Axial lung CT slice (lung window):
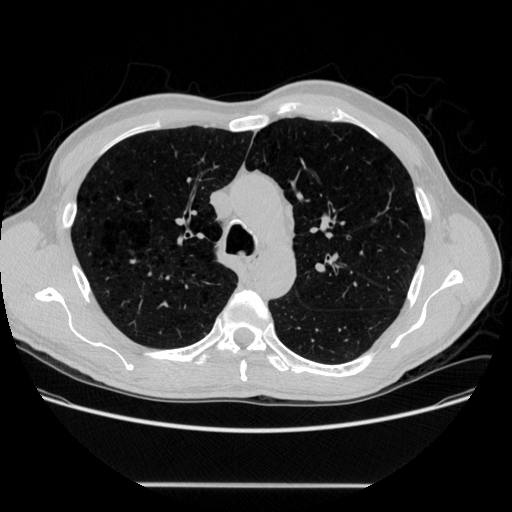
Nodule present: no